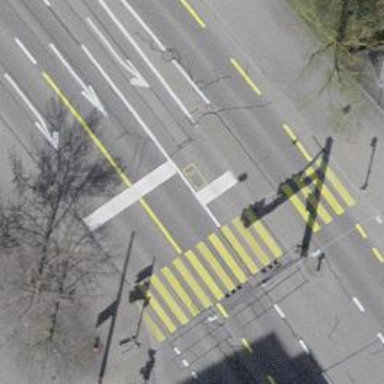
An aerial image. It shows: Asphalt road with primary highway designation. It has sidewalks on both sides and designated cycle lane.